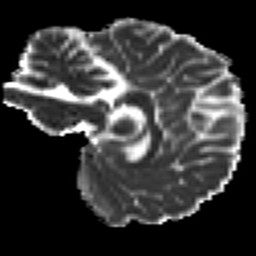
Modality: MD
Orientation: sagittal
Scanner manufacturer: siemens
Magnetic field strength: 3 T
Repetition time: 7.8 s
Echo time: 0.09 s